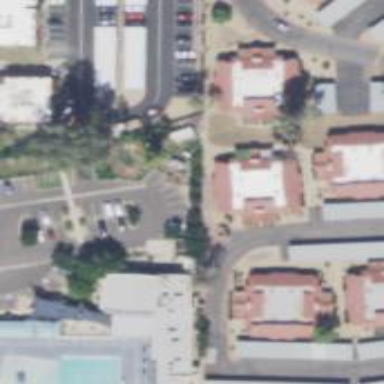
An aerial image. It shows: Living street.